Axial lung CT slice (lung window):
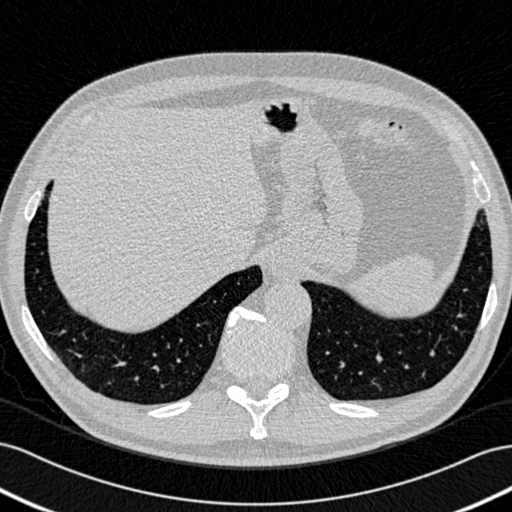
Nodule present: no